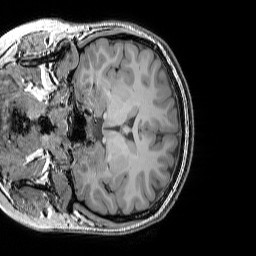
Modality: T1w
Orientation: coronal
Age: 20
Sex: female
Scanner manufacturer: siemens
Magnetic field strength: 3 T
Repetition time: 1.9 s
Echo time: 0.00444 s